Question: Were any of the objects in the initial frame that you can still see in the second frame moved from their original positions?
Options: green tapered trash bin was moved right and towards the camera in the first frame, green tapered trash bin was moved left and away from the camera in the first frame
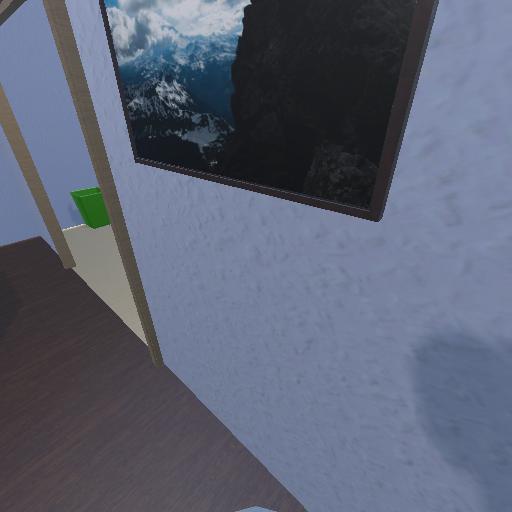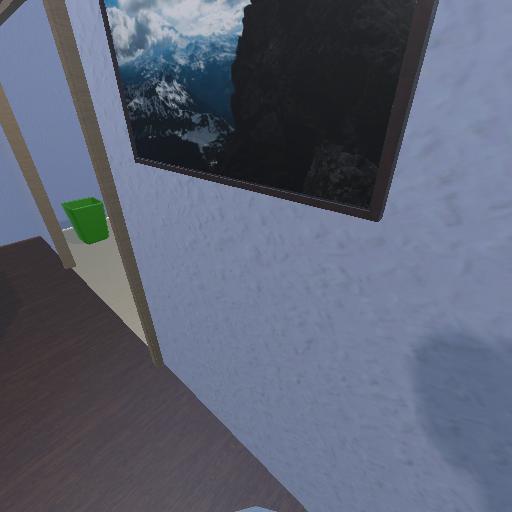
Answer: green tapered trash bin was moved right and towards the camera in the first frame